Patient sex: M
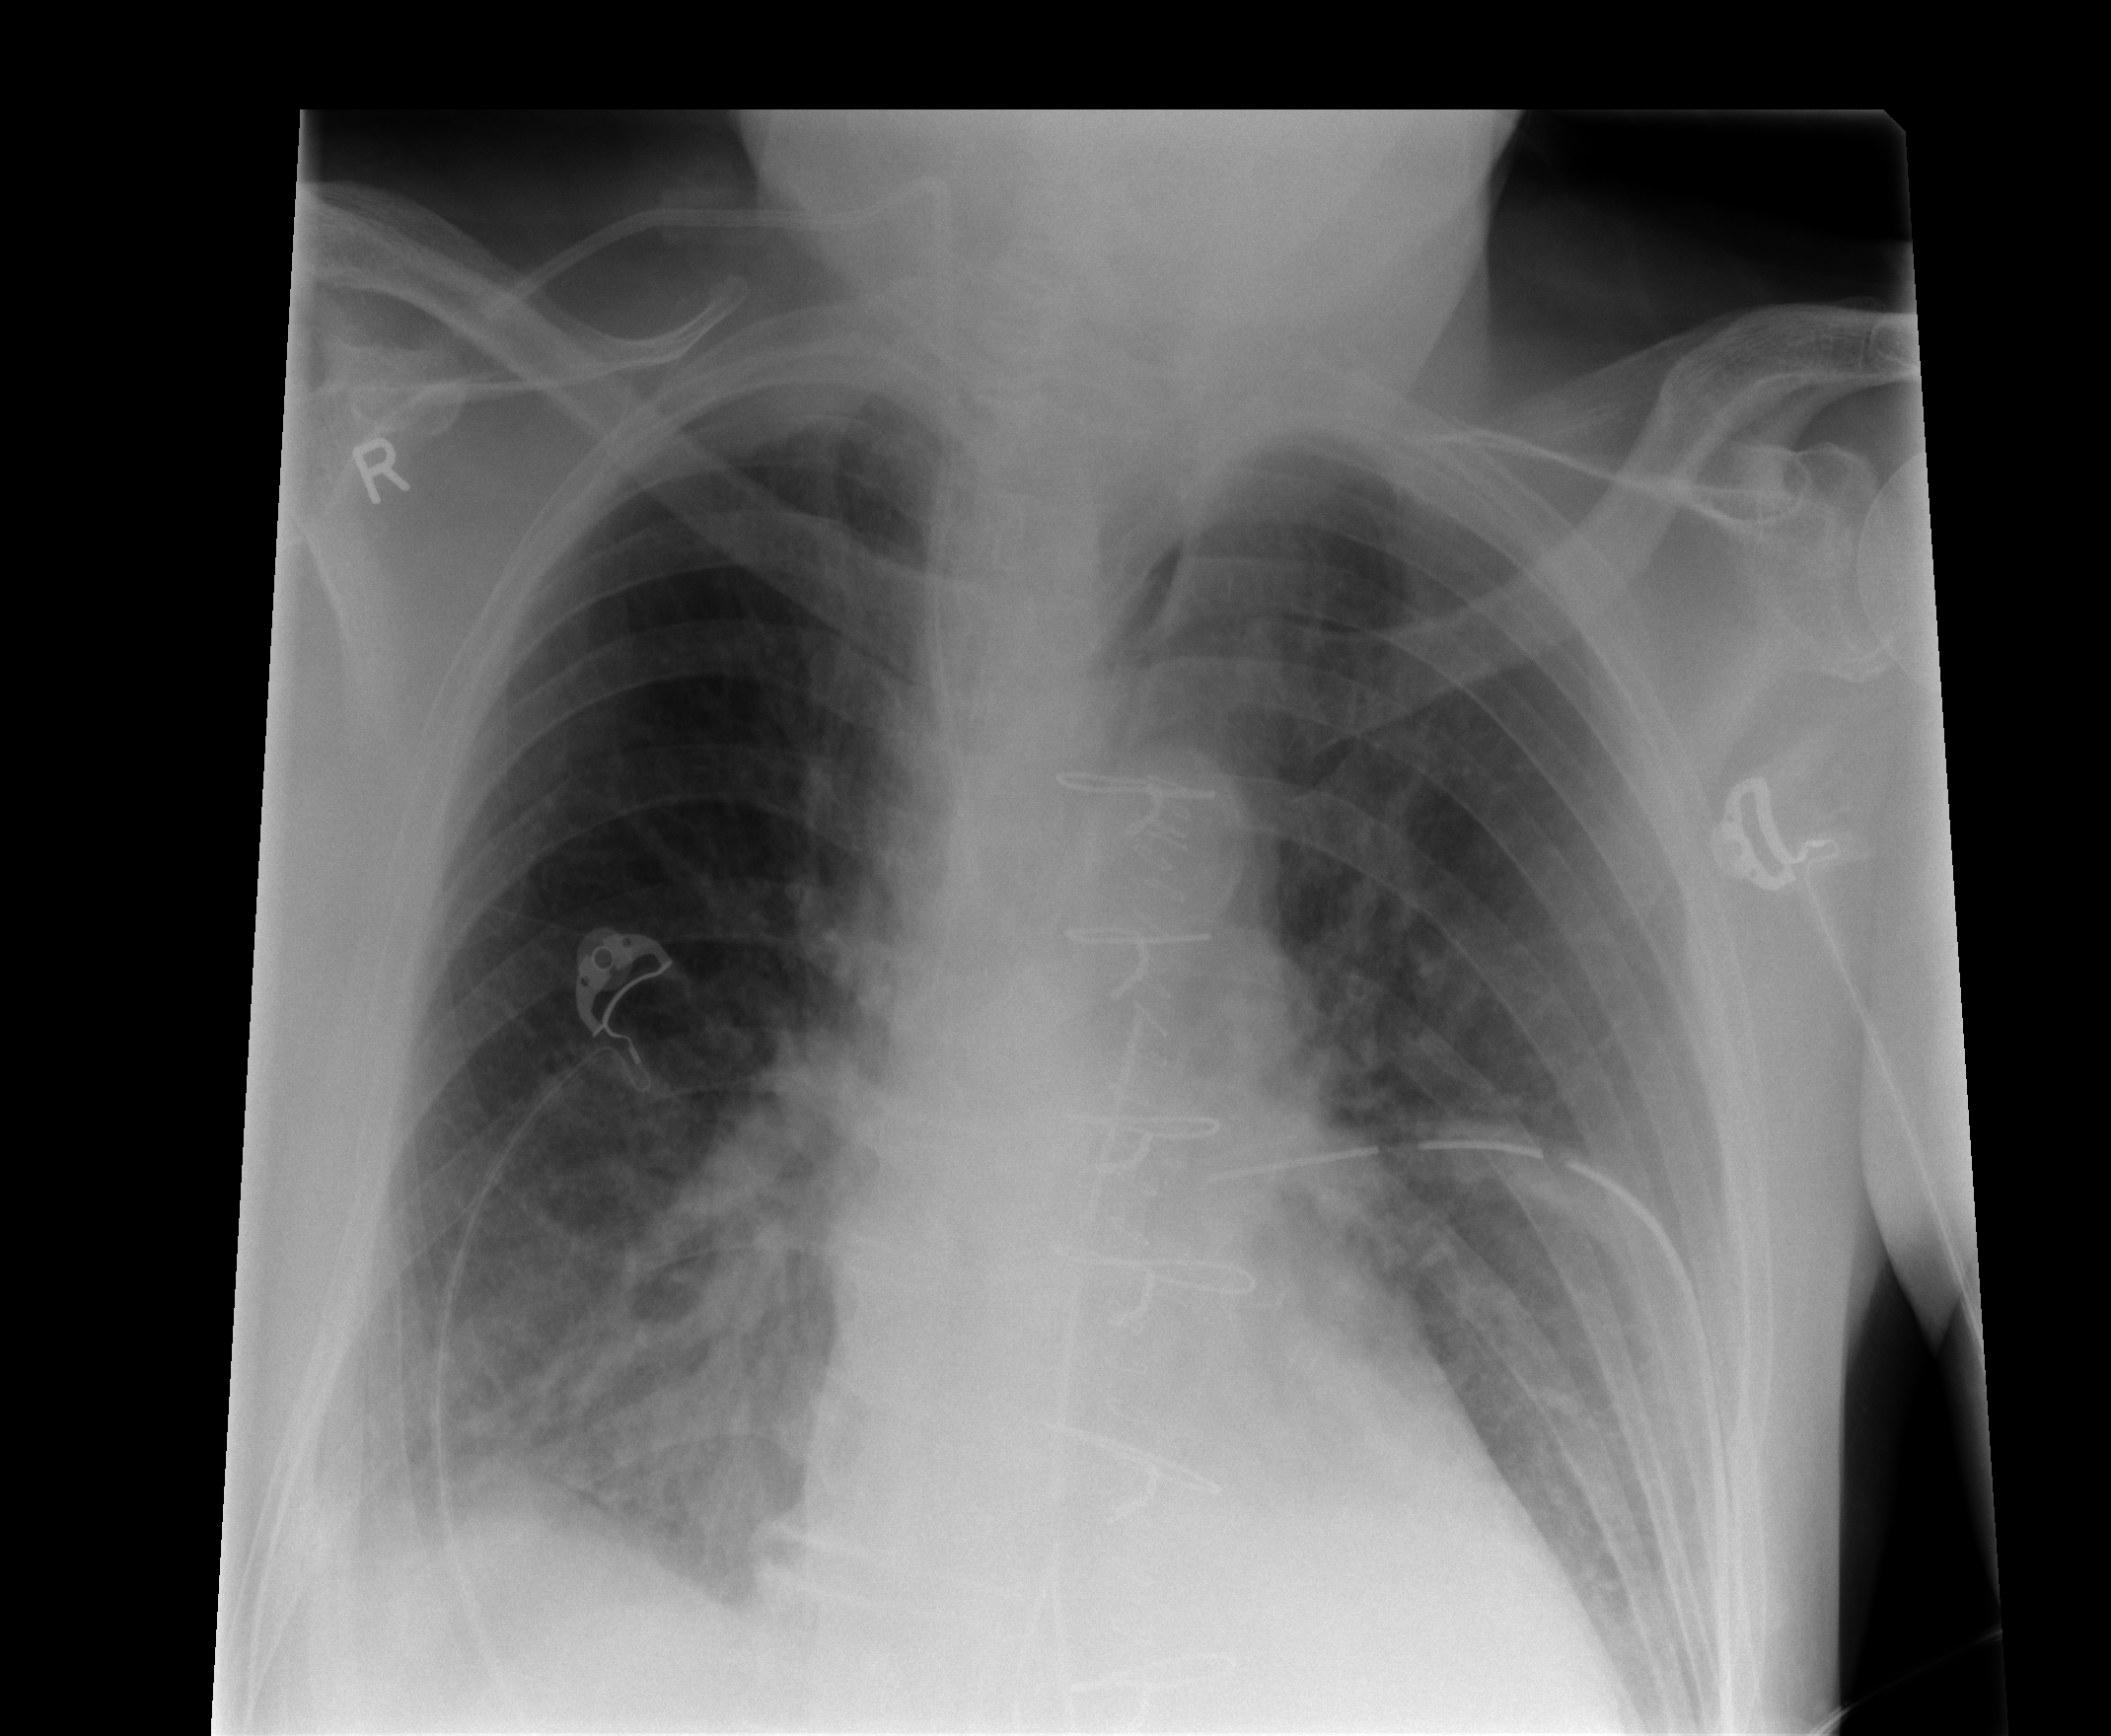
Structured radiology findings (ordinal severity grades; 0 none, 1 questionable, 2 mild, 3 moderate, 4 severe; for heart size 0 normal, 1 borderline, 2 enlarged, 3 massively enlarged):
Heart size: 0
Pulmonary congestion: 1
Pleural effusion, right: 1
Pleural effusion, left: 0
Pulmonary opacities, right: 0
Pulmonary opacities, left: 0
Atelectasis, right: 0
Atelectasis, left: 0